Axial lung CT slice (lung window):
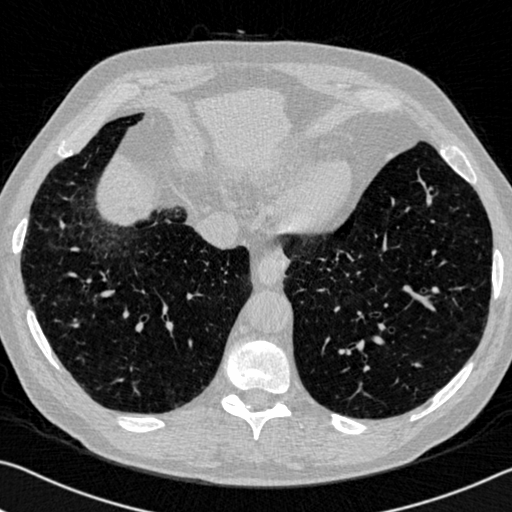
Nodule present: no